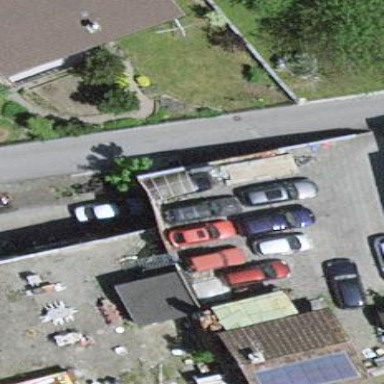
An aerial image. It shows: Group of garages.